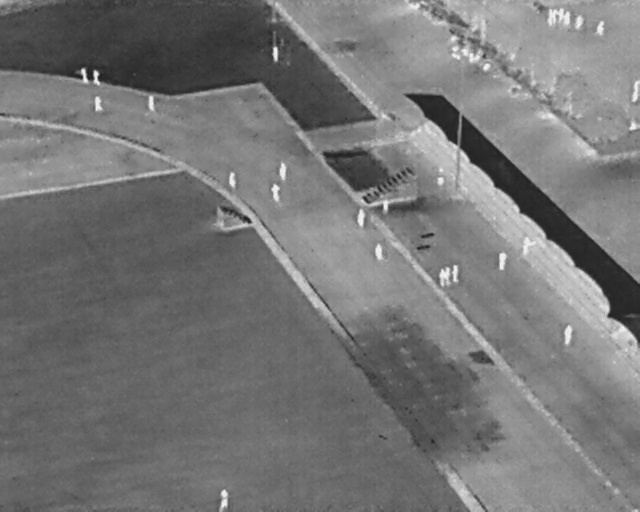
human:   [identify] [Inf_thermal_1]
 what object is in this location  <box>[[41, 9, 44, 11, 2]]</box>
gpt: <ref>1 small person at the top</ref>

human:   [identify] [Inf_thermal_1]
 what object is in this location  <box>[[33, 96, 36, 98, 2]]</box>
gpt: <ref>1 medium person at the bottom</ref>